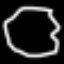
Label: octagon